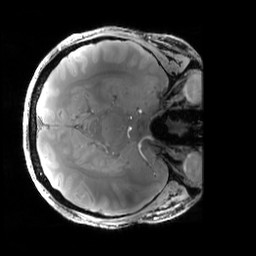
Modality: PDw
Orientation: axial
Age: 23
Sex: male
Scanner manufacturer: siemens
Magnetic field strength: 6.98 T
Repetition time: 1.78 s
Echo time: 0.00386 s